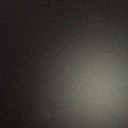
Screen state: off